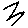
Label: zigzag